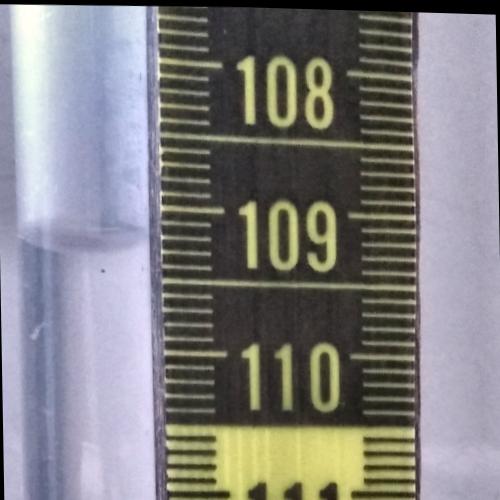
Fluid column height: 109.2 cm